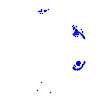
Particle: pion